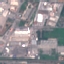
Label: Industrial